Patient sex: F
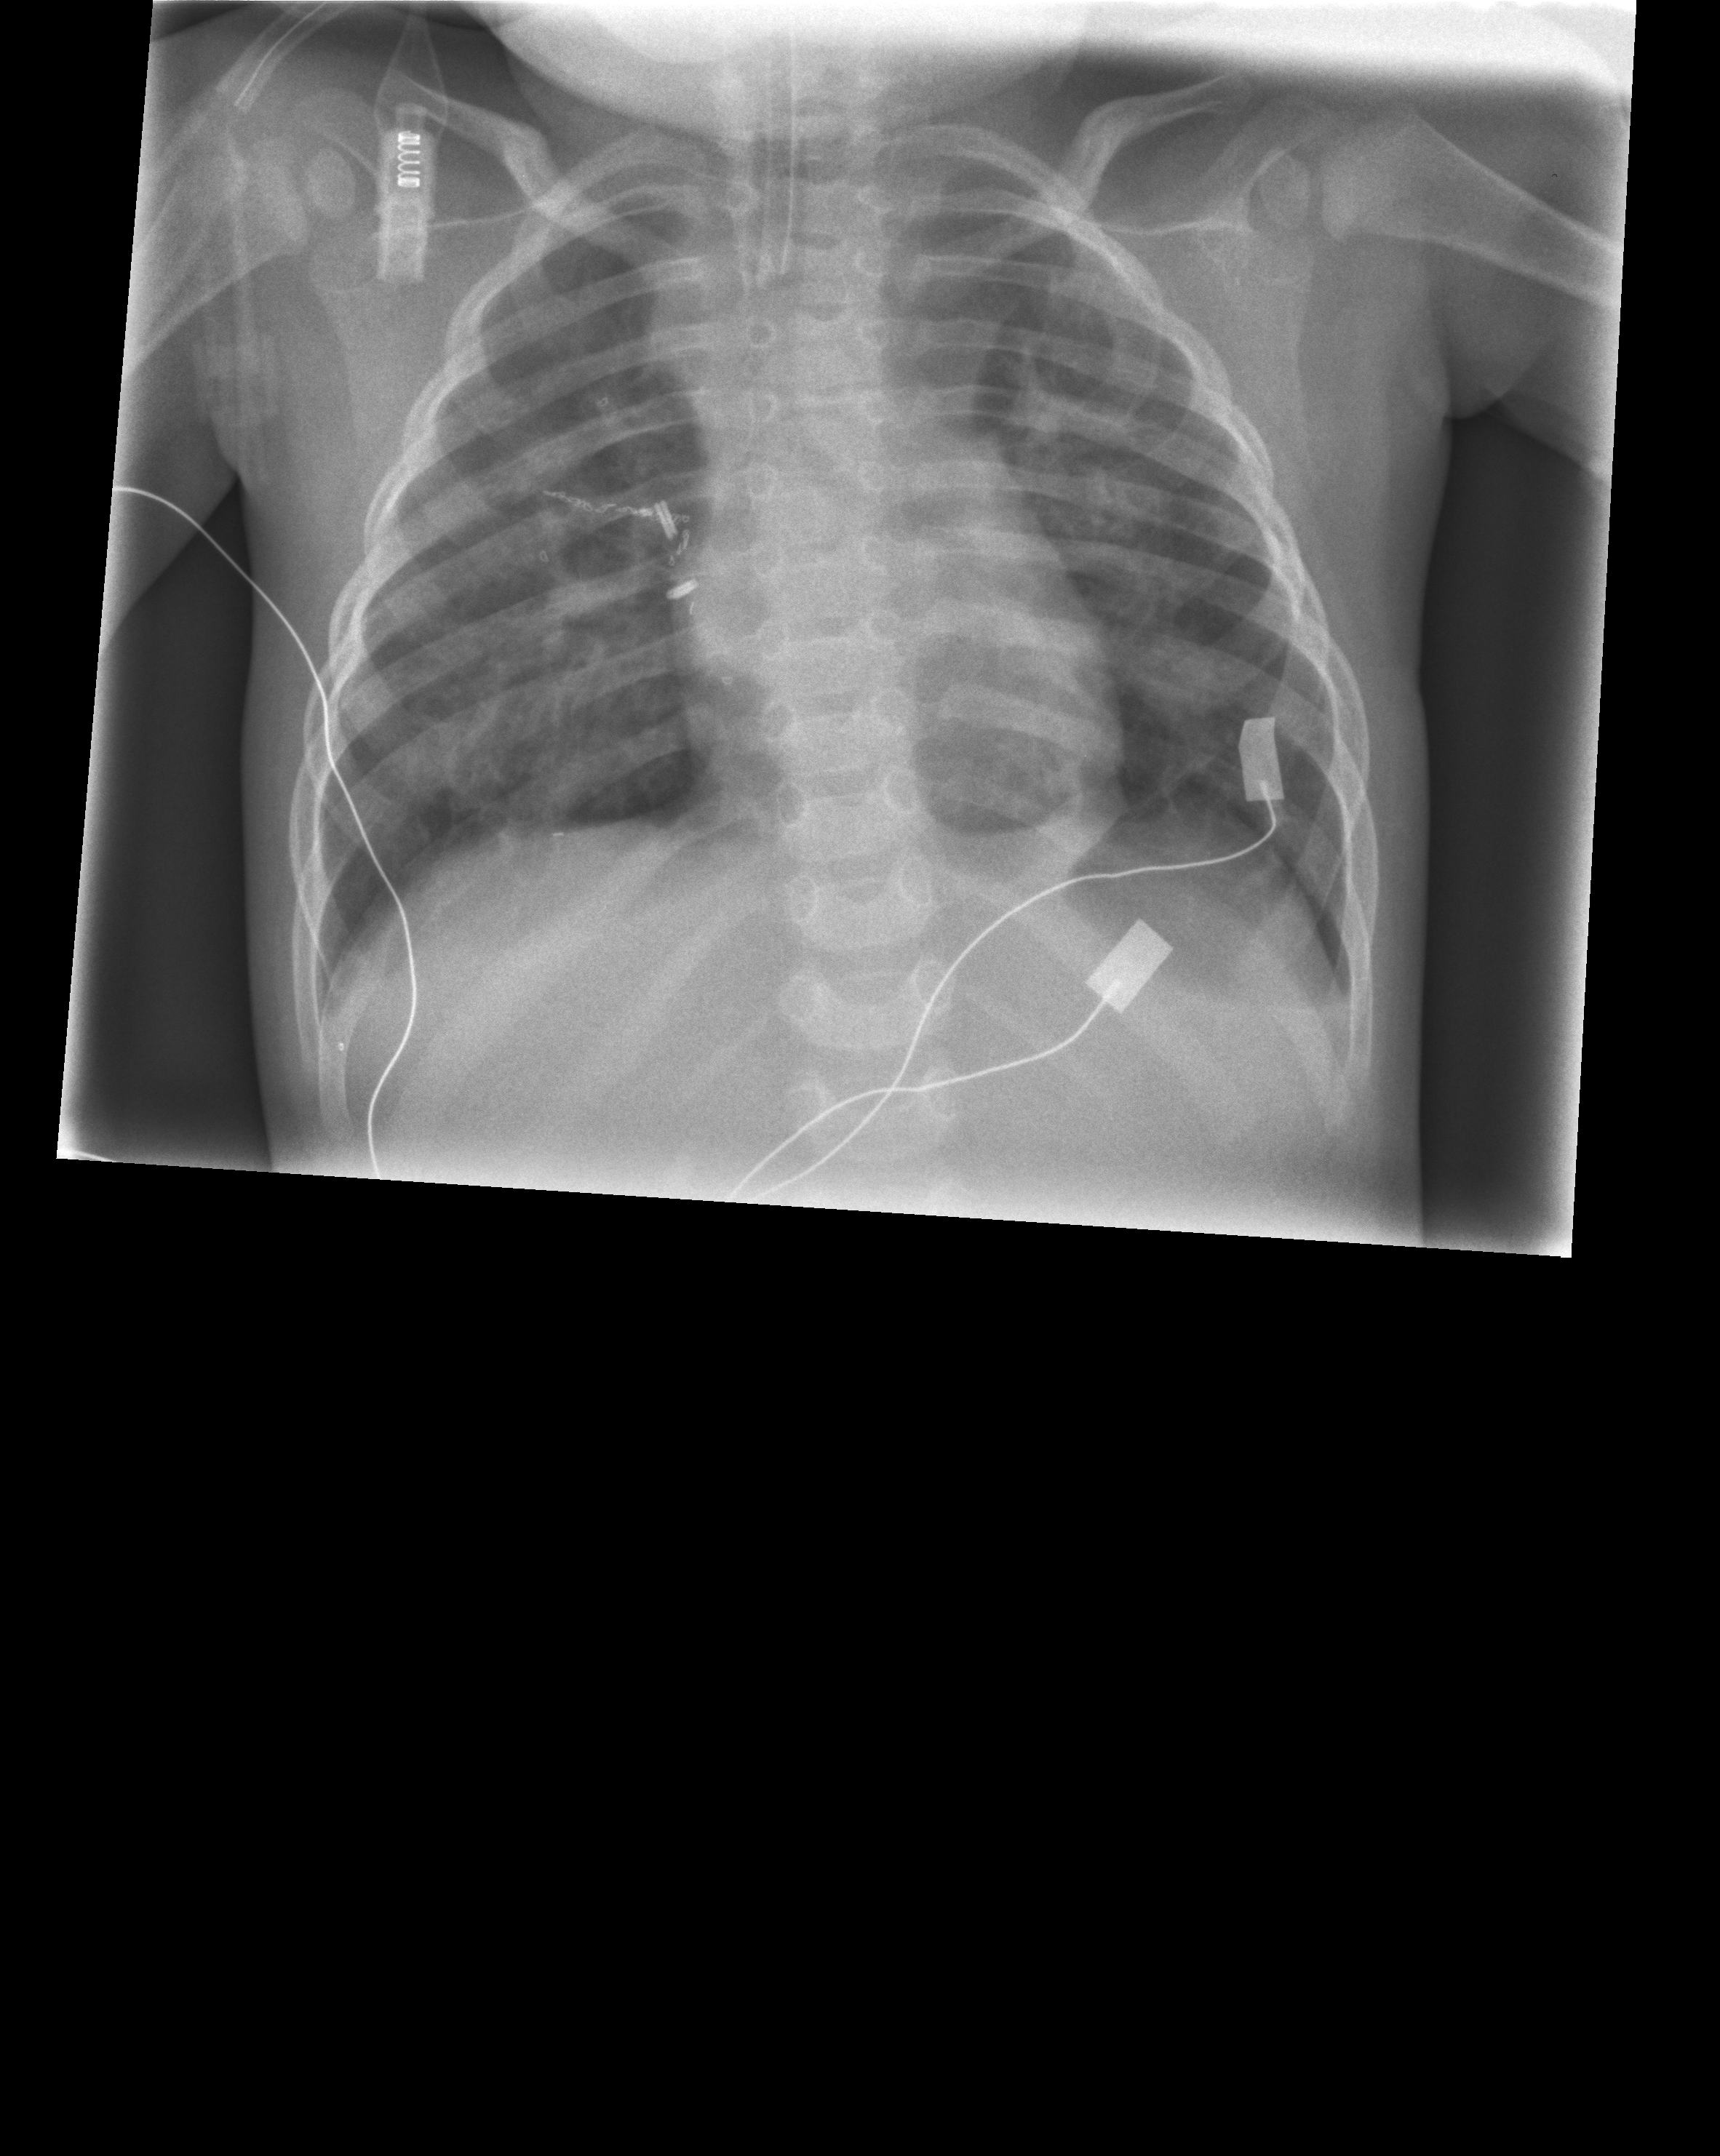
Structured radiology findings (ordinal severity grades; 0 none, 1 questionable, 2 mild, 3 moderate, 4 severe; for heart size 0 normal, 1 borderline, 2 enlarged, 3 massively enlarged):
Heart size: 0
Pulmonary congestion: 0
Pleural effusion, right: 0
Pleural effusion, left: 0
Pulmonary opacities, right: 0
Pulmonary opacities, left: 0
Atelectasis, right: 2
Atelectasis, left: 0